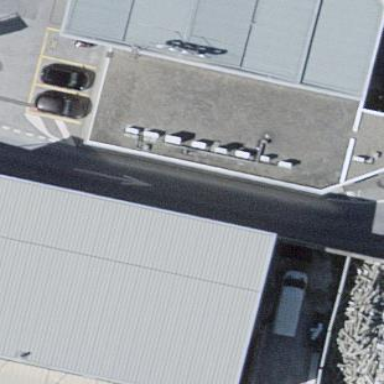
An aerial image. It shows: Convenience store inside building.